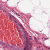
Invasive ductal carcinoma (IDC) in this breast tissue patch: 0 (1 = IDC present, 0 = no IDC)